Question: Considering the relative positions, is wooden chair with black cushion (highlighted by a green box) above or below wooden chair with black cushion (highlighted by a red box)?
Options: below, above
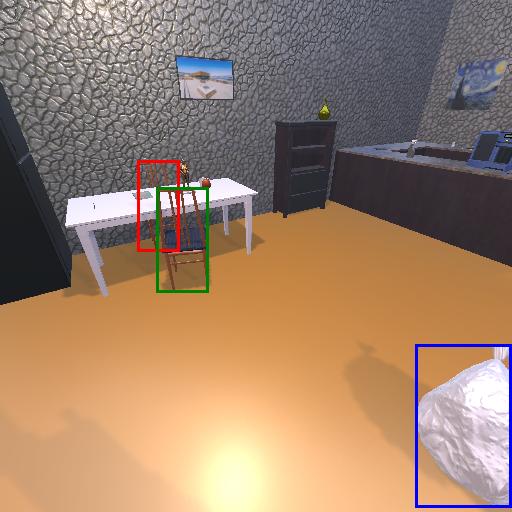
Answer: below